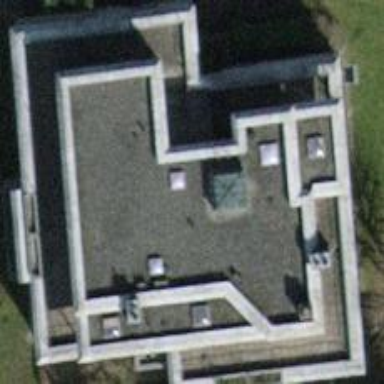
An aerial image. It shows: The building has flat roof oriented across.